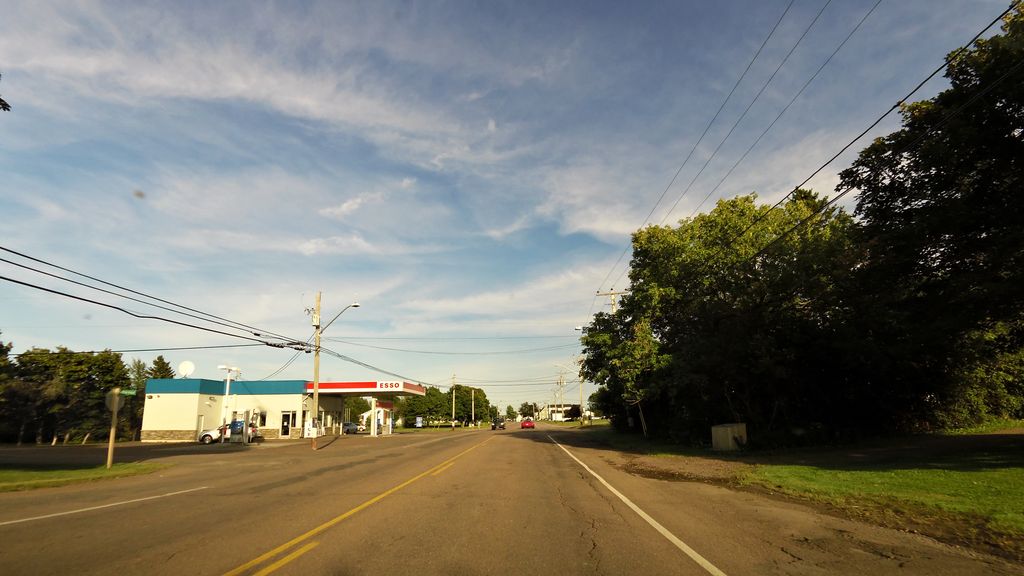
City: charlottetown